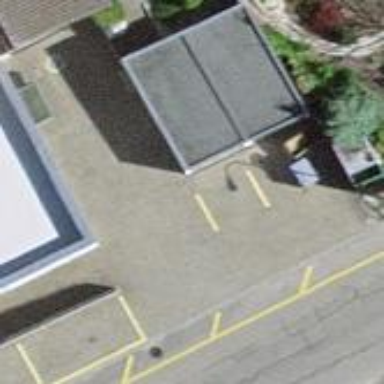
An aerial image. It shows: Garage building.